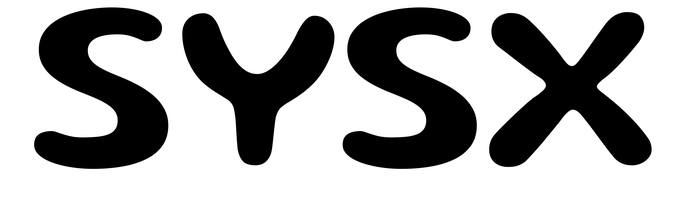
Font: Gluten_Medium